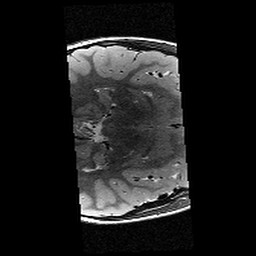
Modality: T2w
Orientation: axial
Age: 9
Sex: male
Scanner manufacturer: siemens
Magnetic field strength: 3 T
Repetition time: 9.23 s
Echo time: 0.067 s